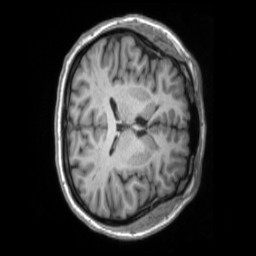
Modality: T1w
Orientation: axial
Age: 47
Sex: female
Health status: ill
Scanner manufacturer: siemens
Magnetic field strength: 3 T
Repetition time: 2.2 s
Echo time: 0.00157 s